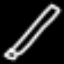
Label: pencil